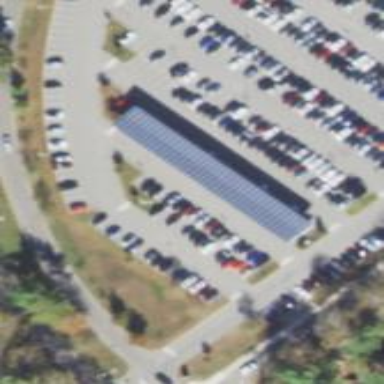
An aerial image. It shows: Solar photovoltaic panel generator.